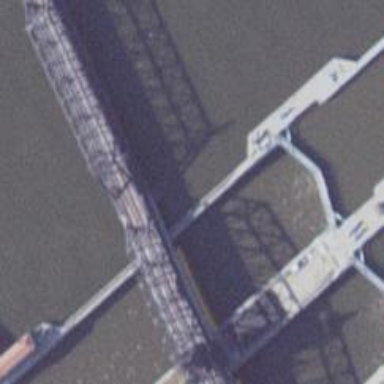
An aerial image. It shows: Tertiary road passing over swing bridge.